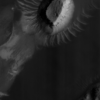
Label: not_dusty